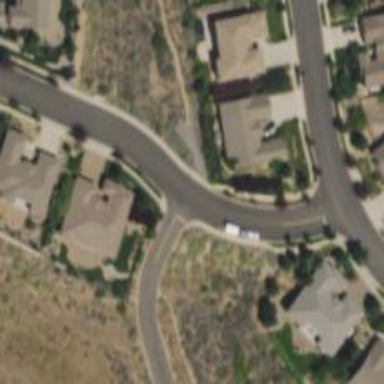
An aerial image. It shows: Residential road with asphalt surface and separate sidewalk.